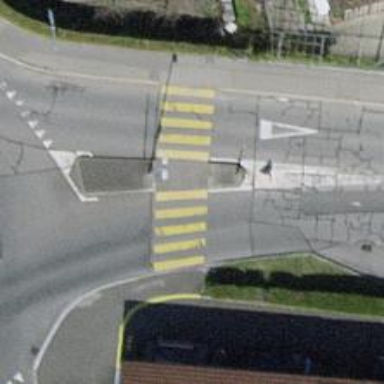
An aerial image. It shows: Uncontrolled road crossing with pedestrian island.